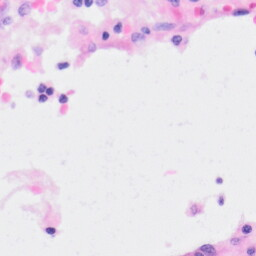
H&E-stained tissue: Kidney